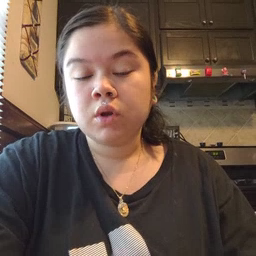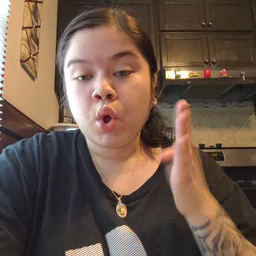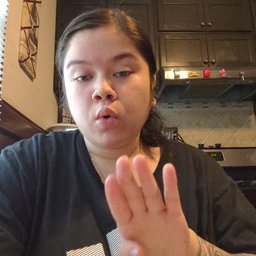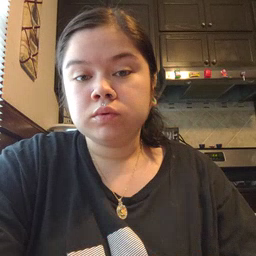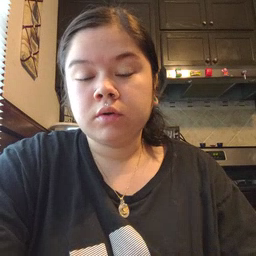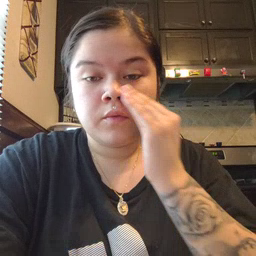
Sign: close